Question: I fallowed recommendation in this SO question: <URL> and installed 'django-openid-auth' for my application.
But I just can't get it working, I always get 'CSRF verification failed. Request aborted.' when I try to log in.

I have checked everything:
# 1.
'{% csrf_token %}' is present in the template:
'''
<form name="fopenid" action="{{ action }}" method="post">
{% csrf_token %}
<fieldset>
<legend>Sign In Using Your OpenID</legend>
<div class="form-row">
<label for="id_openid_identifier">OpenID:</label><br />
{{ form.openid_identifier }}
</div>
<div class="submit-row ">
<input name="bsignin" type="submit" value="Log in">
</div>
{% if next %}
<input type="hidden" name="next" value="{{ next }}" />
{% endif %}
</fieldset>
</form>
'''
# 2.
In the views.py inside of 'django_openid_auth' I found, that they use 'RequestContext':
'''
return render_to_response(template_name, {
'form': login_form,
redirect_field_name: redirect_to
}, context_instance=RequestContext(request))
'''
# 3.
My 'MIDDLEWARE_CLASSES' does contain 'CsrfViewMiddleware':
'''
MIDDLEWARE_CLASSES = (
'django.middleware.common.CommonMiddleware',
'django.contrib.sessions.middleware.SessionMiddleware',
'django.middleware.csrf.CsrfViewMiddleware',
'django.contrib.auth.middleware.AuthenticationMiddleware',
'django.contrib.messages.middleware.MessageMiddleware',
)
'''
I just can't understand what else could be wrong? Do you have any ideas?
I am using Django 1.3 beta.
# UPDATE
This seem to be my global problem. I've created a simple form and got the same result:
'''
def index(request):
return render_to_response('index.html',
locals(),
context_instance=RequestContext(request))
'''
index.html:
'''
<form action="/" method="post">
{% csrf_token %}
<input type="text" name="test">
<input type="submit">
</form>
'''
Rendered HTML:
'''
<form action="/" method="post">
<div style="display:none"><input type="hidden" name="csrfmiddlewaretoken" value="1fbd5345560d325bf05809260f7d43c3"></div>
<input type="text" name="test">
<input type="submit">
</form>
'''
What's wrong!?
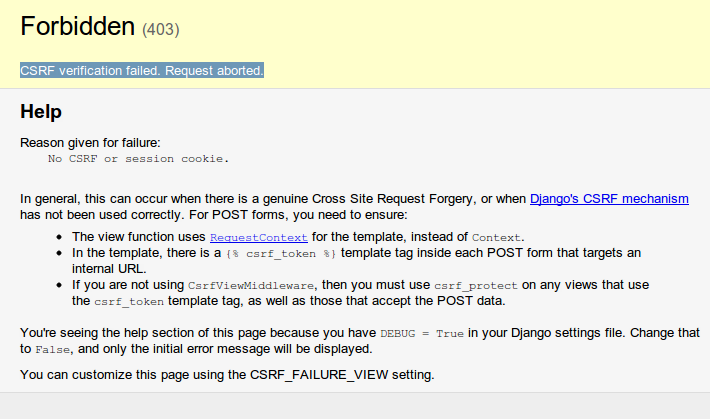
Answer: Actually, I think it was the first bug I encountered in Django. I've updated my copy to fresh release of 1.3 and everything started working. Good job, Django developers!